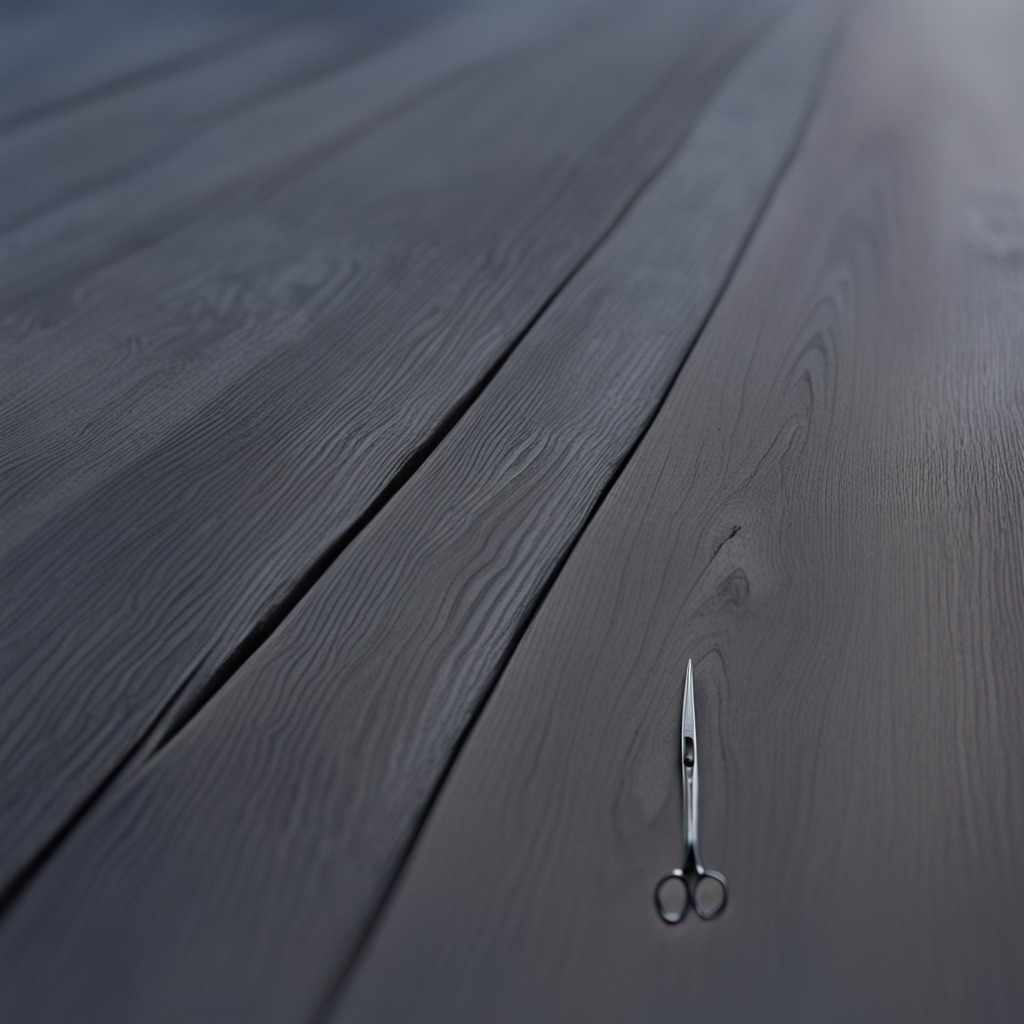
A scissor is lying on a table with faint burn marks in a small garage at twilight.